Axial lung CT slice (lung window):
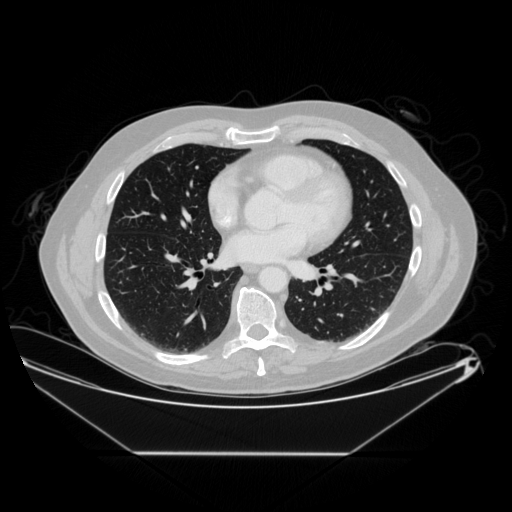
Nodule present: no